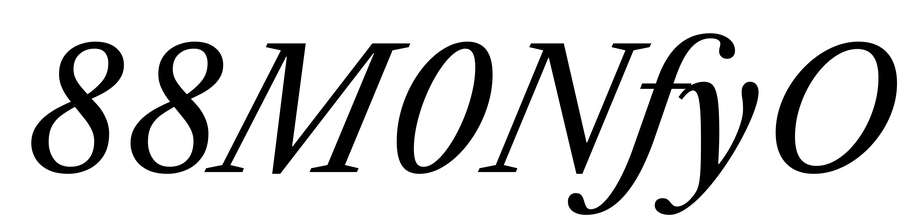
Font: LibreCaslonText-Italic_Italic